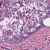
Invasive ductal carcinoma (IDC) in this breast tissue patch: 1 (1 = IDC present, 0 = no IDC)